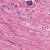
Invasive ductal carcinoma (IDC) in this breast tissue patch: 0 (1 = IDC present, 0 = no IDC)